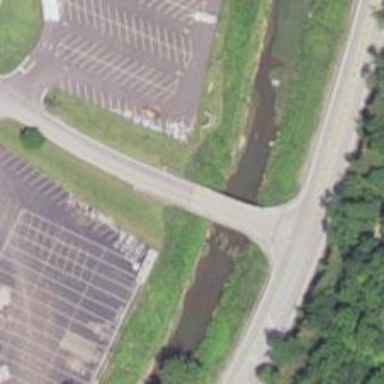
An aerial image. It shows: Service road that crosses over bridge.